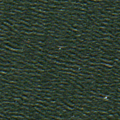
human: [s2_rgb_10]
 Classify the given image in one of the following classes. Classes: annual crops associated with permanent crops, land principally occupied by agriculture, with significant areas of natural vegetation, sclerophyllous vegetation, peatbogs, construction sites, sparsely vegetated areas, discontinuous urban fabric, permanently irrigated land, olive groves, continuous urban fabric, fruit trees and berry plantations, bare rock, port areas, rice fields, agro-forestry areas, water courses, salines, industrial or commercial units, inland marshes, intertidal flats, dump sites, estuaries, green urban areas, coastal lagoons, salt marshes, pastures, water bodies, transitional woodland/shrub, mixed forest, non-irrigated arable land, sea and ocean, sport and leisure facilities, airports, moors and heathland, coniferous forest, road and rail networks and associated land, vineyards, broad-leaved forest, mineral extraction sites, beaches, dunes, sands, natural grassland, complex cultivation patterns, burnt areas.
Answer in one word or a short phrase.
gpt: sea and ocean